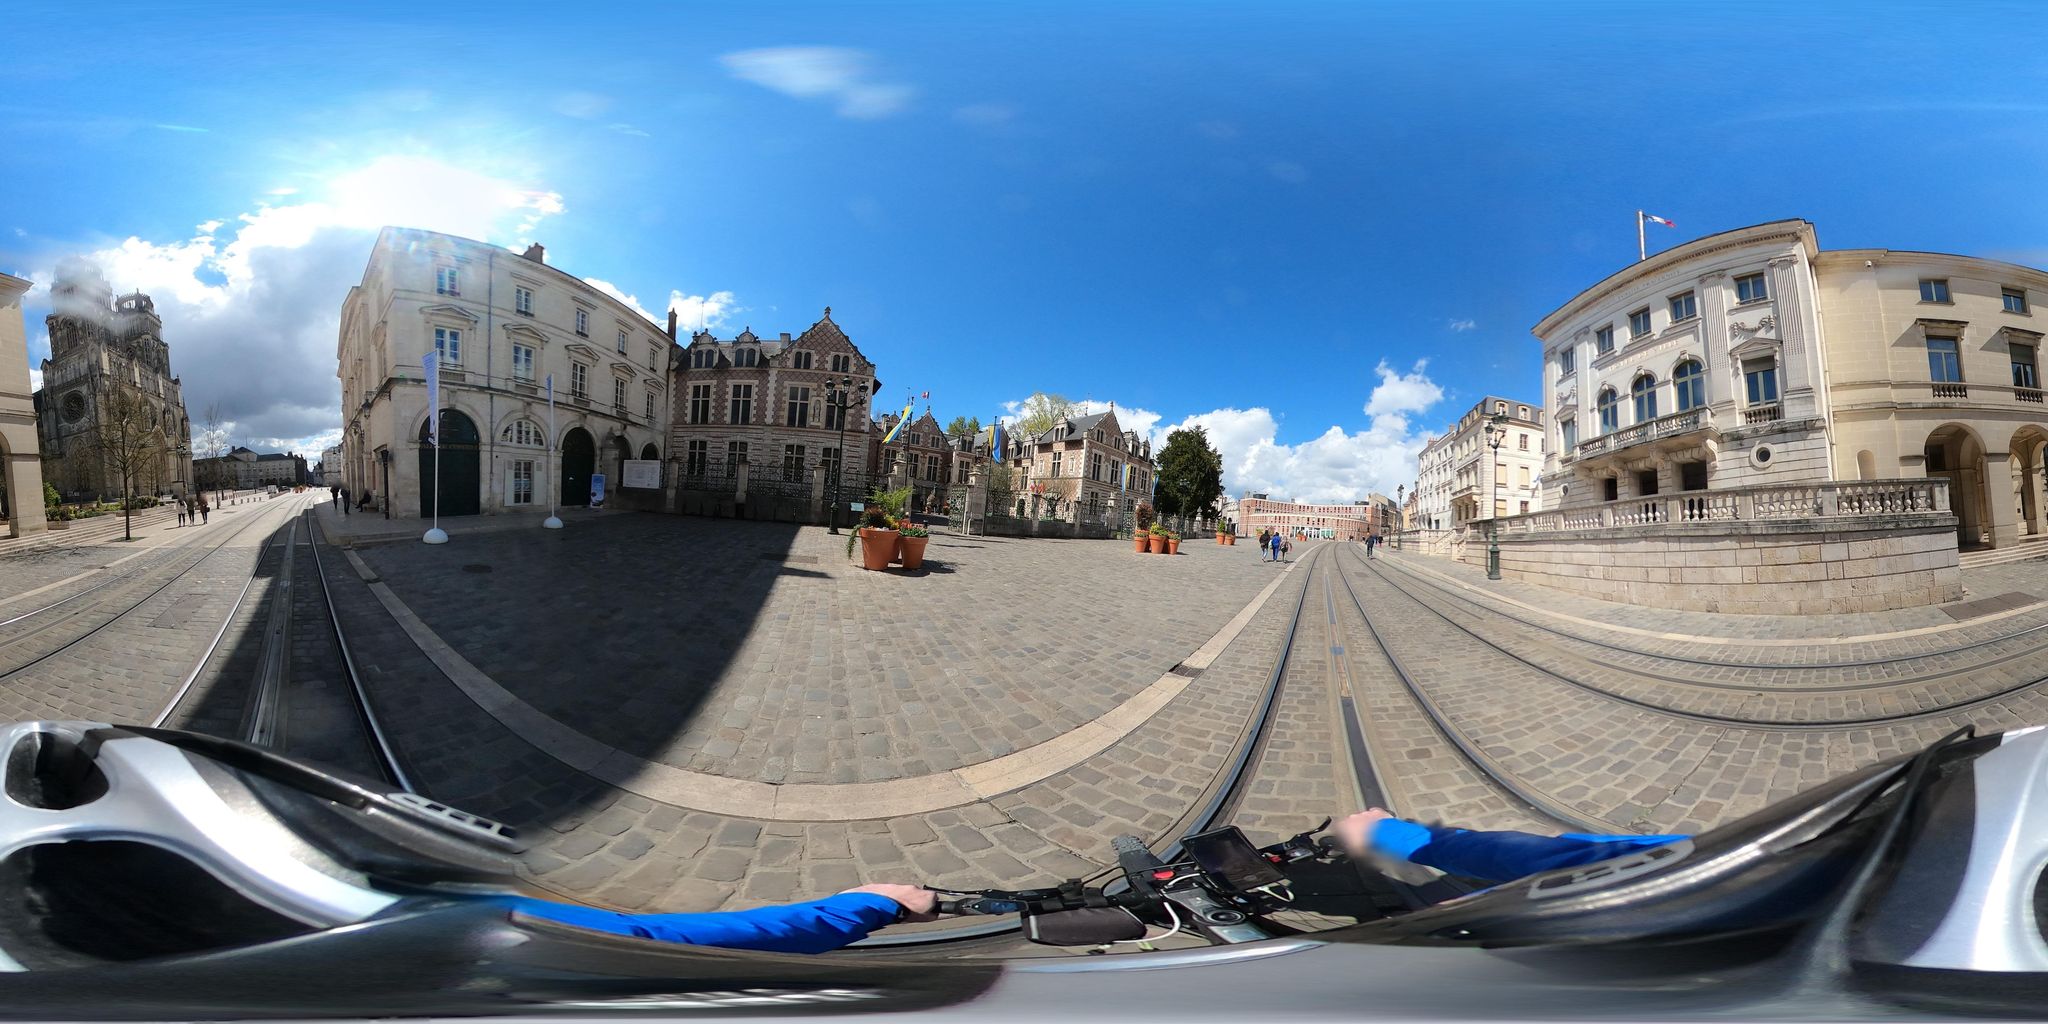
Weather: clear
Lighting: day
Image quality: good
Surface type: railway
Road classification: service
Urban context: urban centre
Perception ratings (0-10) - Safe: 0.88, Lively: 6.91, Beautiful: 5.72, Boring: 1.41, Depressing: 3.03, Wealthy: 1.79